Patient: sex M, age 30
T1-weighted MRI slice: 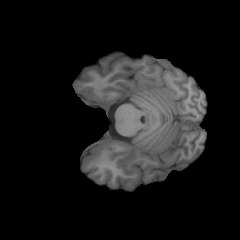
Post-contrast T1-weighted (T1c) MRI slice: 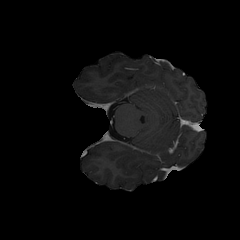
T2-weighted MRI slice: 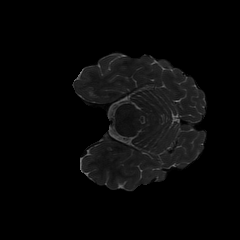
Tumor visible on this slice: no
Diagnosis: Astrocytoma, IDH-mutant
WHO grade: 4